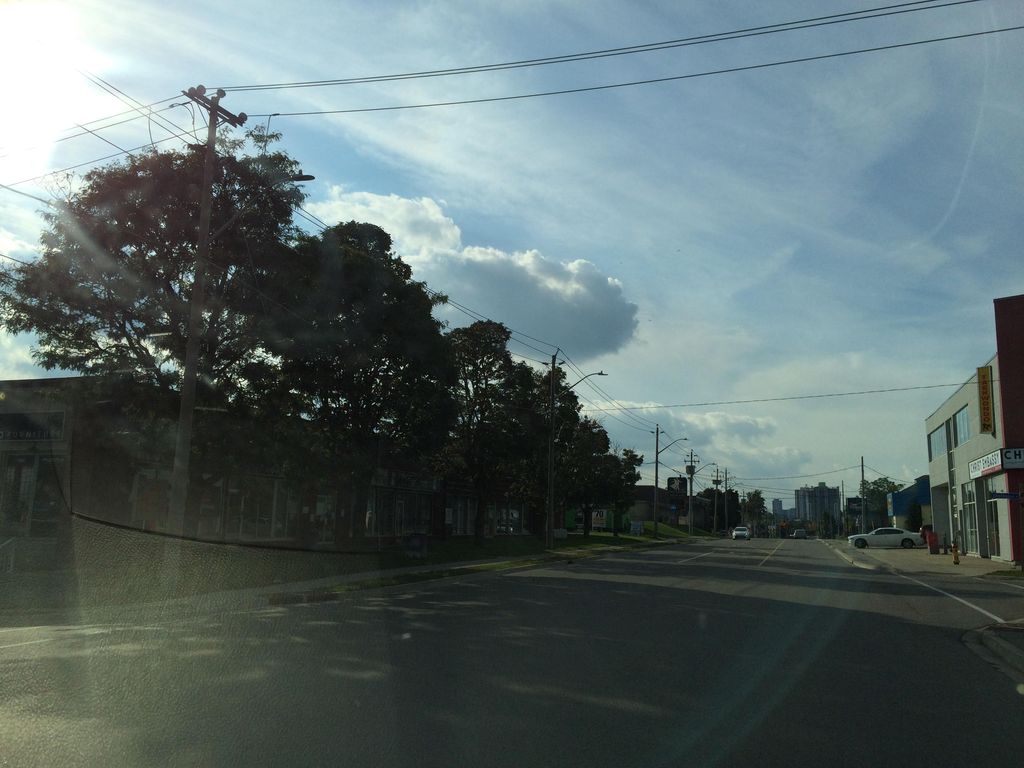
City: kitchener-waterloo